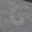
Label: 6